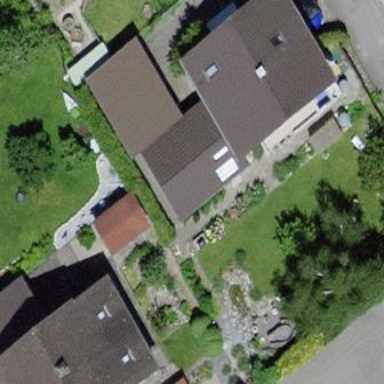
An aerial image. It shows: Residential building.